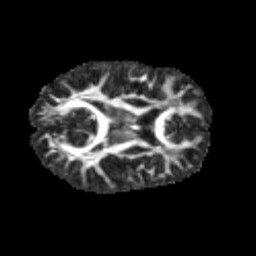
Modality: FA
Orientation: axial
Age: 10
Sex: male
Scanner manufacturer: siemens
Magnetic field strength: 3 T
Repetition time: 3.8 s
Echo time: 0.07 s